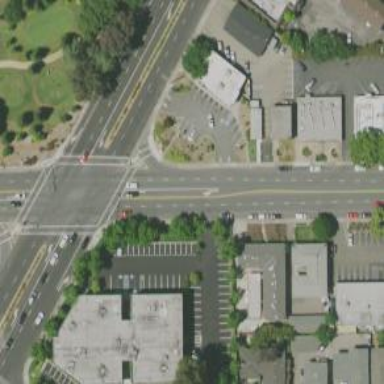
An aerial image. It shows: Unmarked crossing on the road.